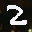
Label: 2